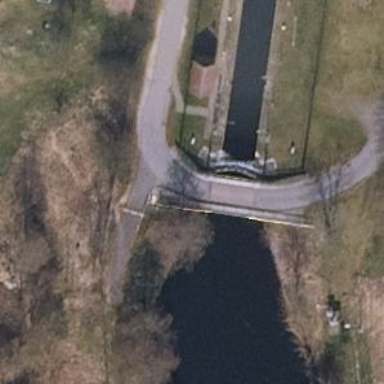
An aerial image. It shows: Canal with lock obstacle.